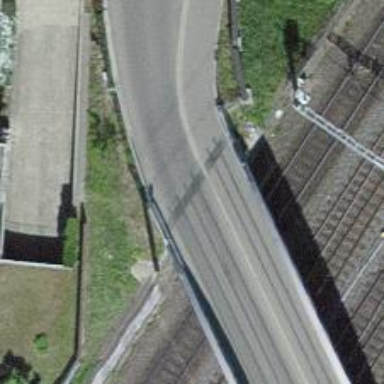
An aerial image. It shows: Residential road with asphalt surface. There is bridge over it with separate sidewalk.